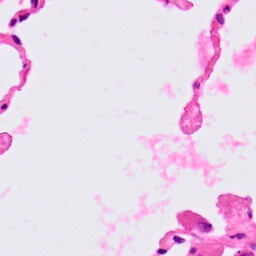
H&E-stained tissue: Lung